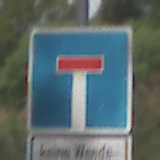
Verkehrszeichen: Sackgasse
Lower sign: HinweisGeaenderteVorfahrtVerkehrsfuehrungVerkehrsregelung3
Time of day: Midday
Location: Outdoor (Nature)
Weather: PartlyCloudy
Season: NotSpecified
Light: Natural